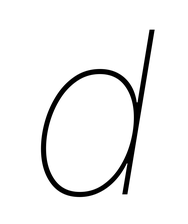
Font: Inter-Italic_Thin_Italic